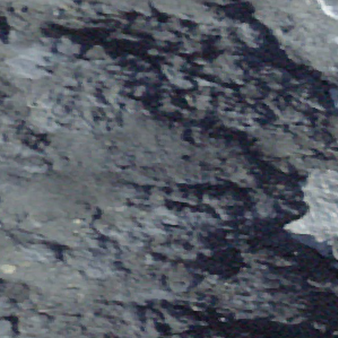
Label: other